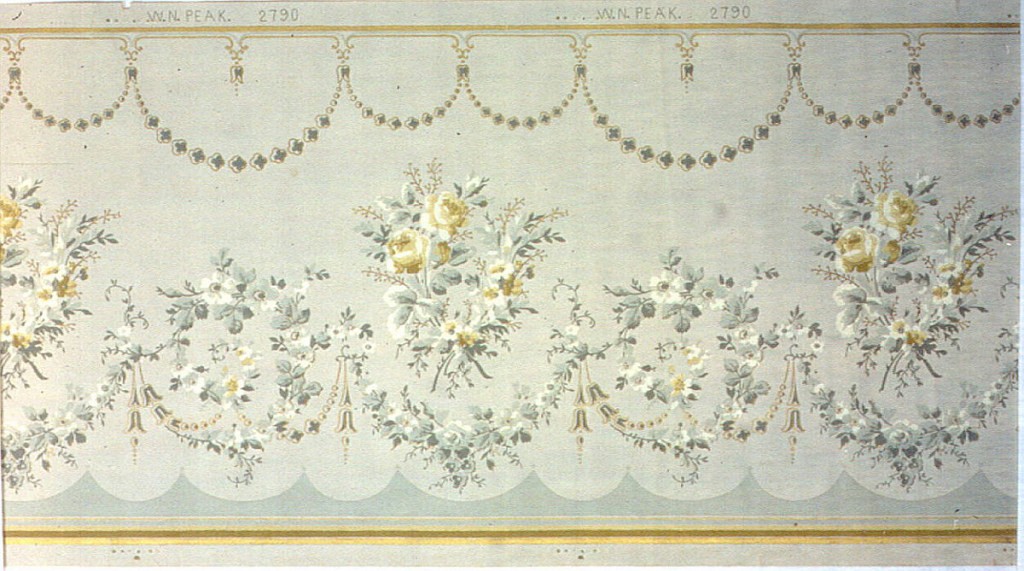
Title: Frieze
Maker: W.N. Peak, Brooklyn, New York, 1880 - 1900
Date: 1905–1915
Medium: Machine-printed paper
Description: Floral bouquet and swags printed on the bottom half. Across the top edge are bead swags and pendents. Printed in shades of yellow, green and blue.